Here is the raw acceleration-versus-time signal recorded on a bearing housing. Classify the bearing condition as one of: normal, inner_race, outer_race, ball.
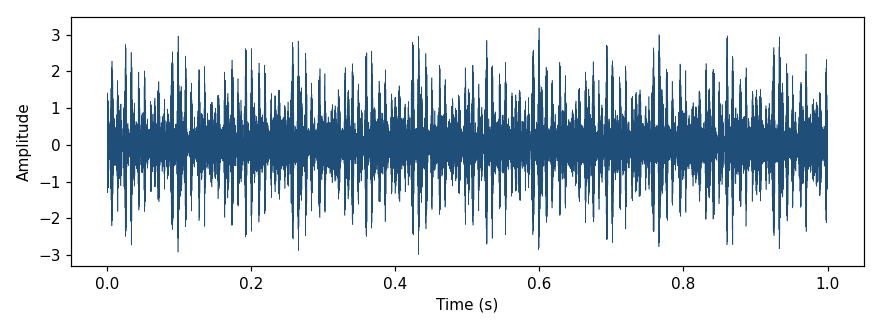
Answer: outer_race